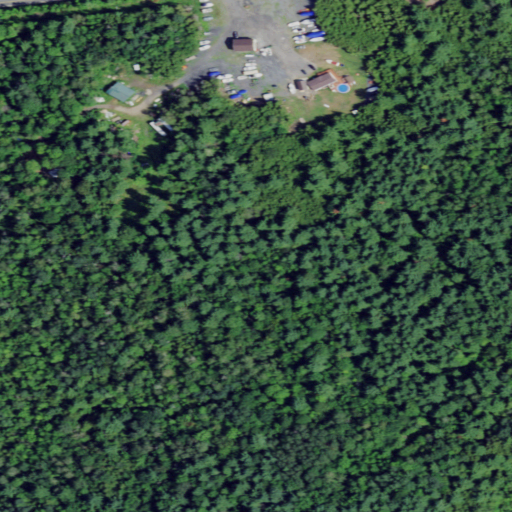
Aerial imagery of mountain in New York named Stratton Hill containing woody wetlands, evergreen forest, pasture, medium intensity development, open development, and low intensity development